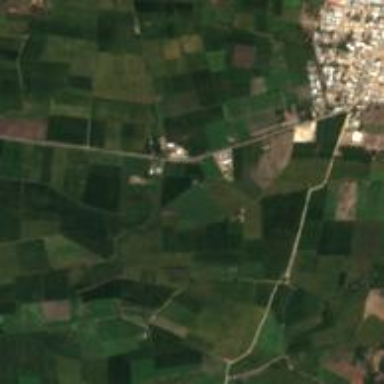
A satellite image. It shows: Farmland dedicated to growing rice and corn crops.